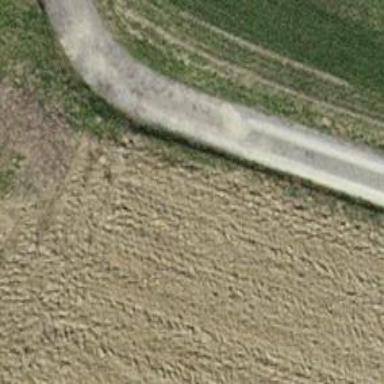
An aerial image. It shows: Pebblestone track with grade2 quality.